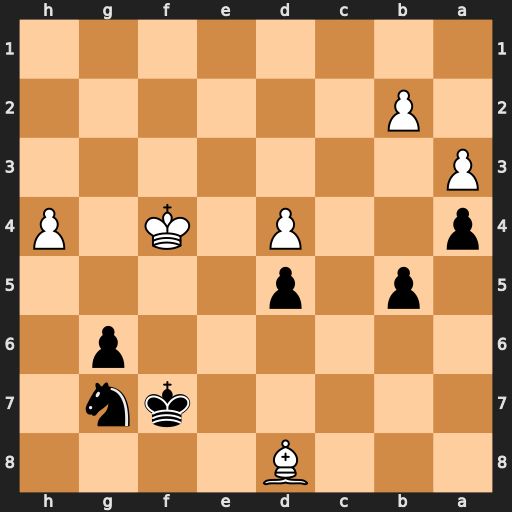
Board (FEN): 3B4/5kn1/6p1/1p1p4/p2P1K1P/P7/1P6/8
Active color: b
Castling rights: -
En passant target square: -
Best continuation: Ne6+ Ke5 Nxd8 Kxd5 Ne6